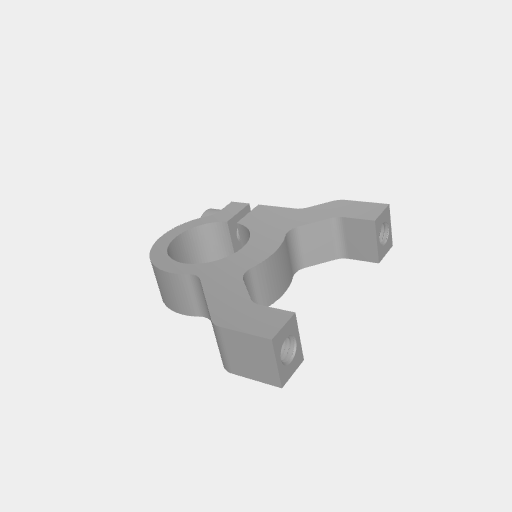
Part: Side1Post2ClampingMount14ID